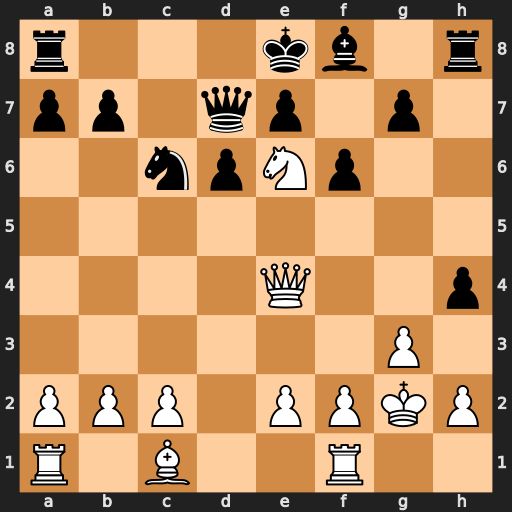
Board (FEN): r3kb1r/pp1qp1p1/2npNp2/8/4Q2p/6P1/PPP1PPKP/R1B2R2
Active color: w
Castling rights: kq
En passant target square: -
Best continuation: Qg6#